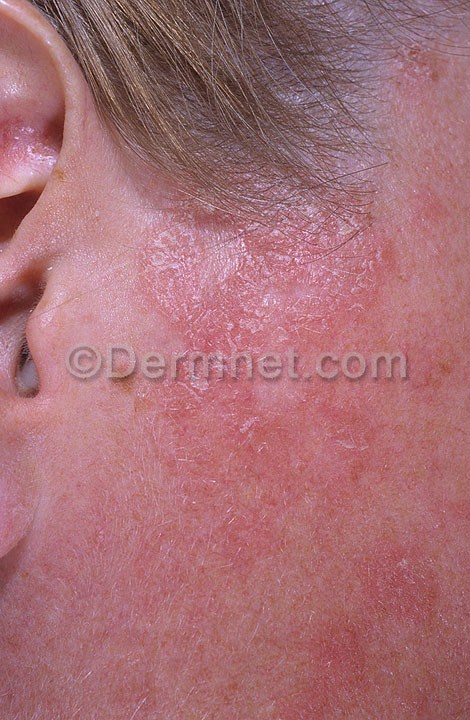
Disease: Lupus and other Connective Tissue diseases